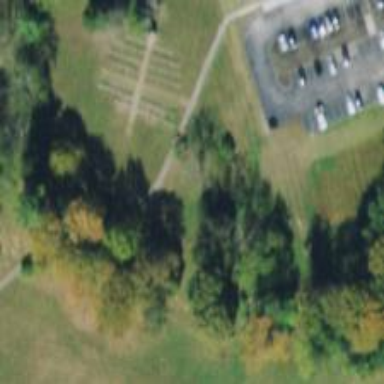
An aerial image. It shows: Graveyard.